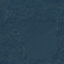
Label: Forest